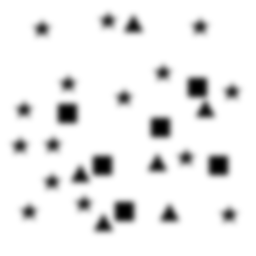
Squares: 6
Triangles: 6
Stars: 15
Total shapes: 27